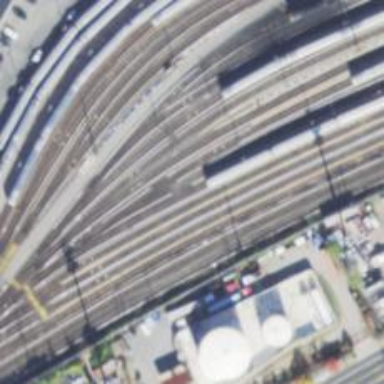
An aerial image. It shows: Electrified rail service yard.